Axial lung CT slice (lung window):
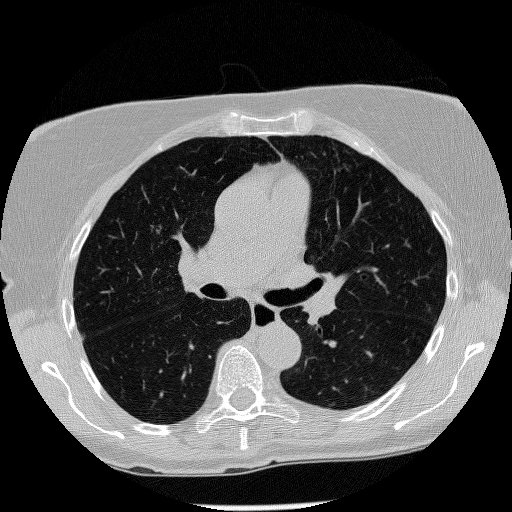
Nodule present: no